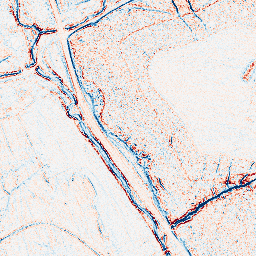
Category: edge_preserving
Decomposition family: bilateral
Decomposition parameters: d: 5
sigma_color: 150
sigma_space: 50
Upsampling method: regularized
Upsampling parameters: scale: 4
lambda_reg: 0.001
Upsampling scale: 4